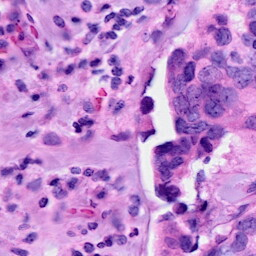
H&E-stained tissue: Breast